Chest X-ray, PA view. Patient: 46 years old, sex M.
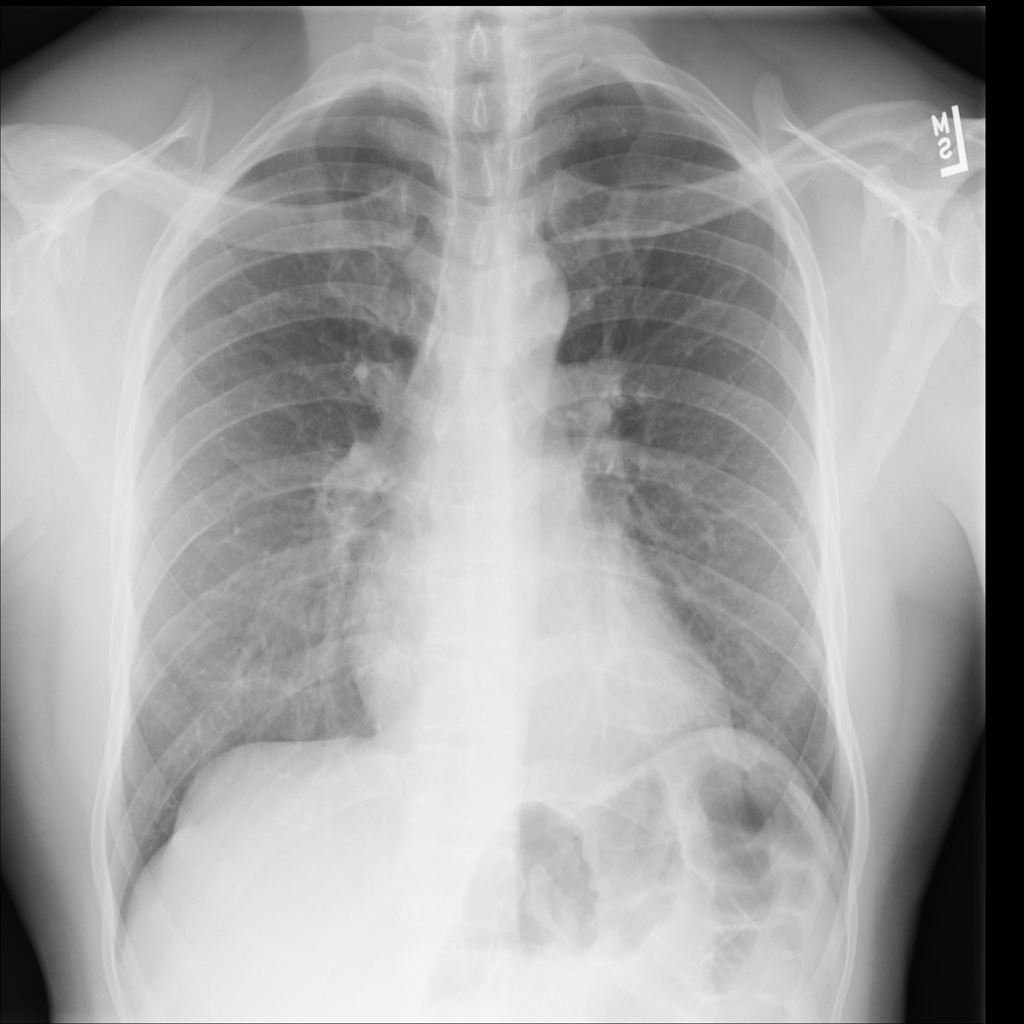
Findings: No Finding